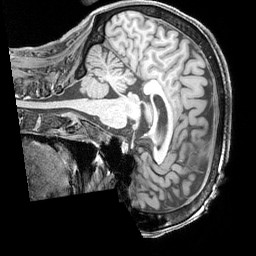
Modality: T1w
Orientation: sagittal
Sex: female
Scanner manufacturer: siemens
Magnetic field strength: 3 T
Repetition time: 2.3 s
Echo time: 0.00226 s